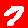
Digit: 7